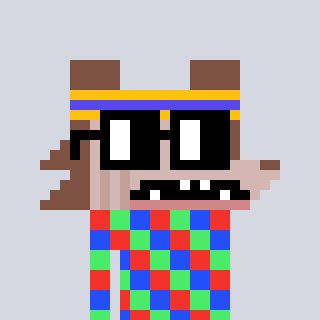
a pixel art character with square black glasses, a werewolf-shaped head and a foggrey-colored body on a cool background